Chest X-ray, AP view. Patient: 59 years old, sex M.
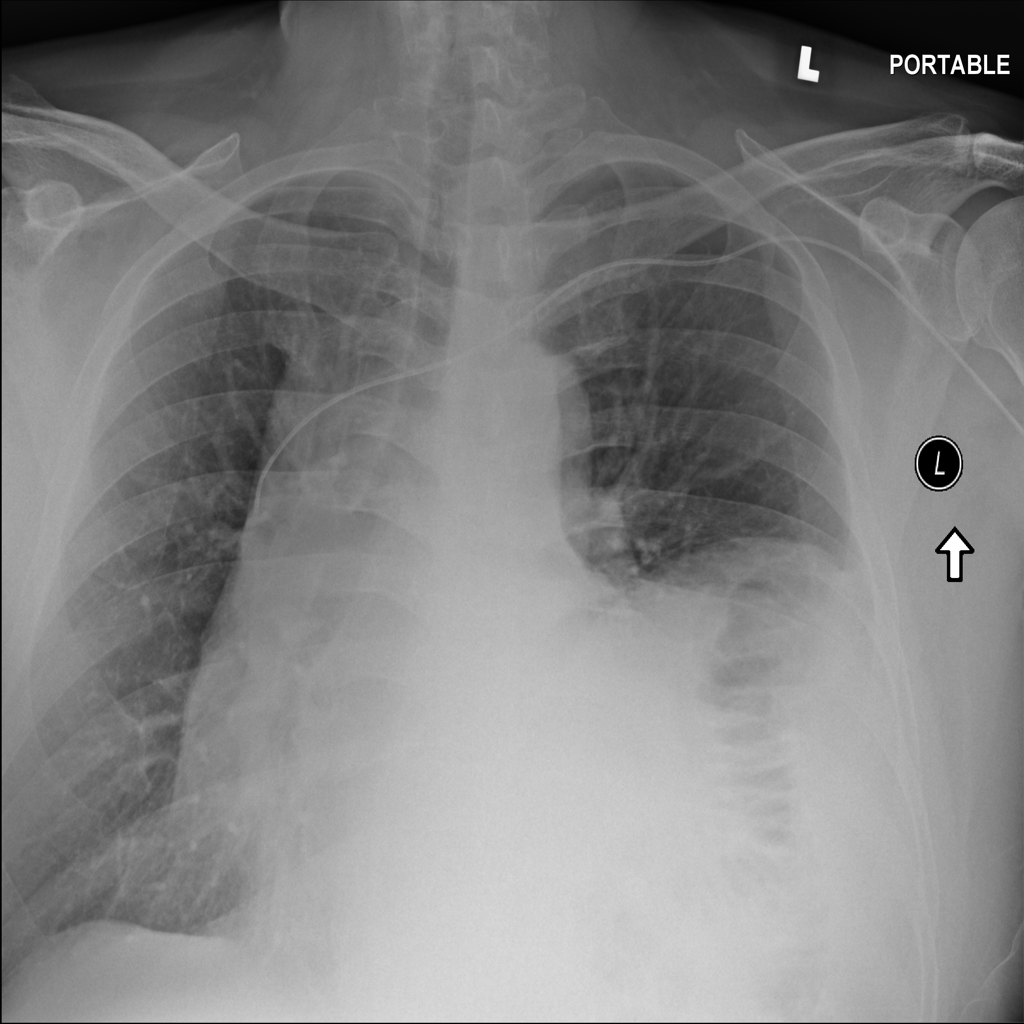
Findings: No Finding